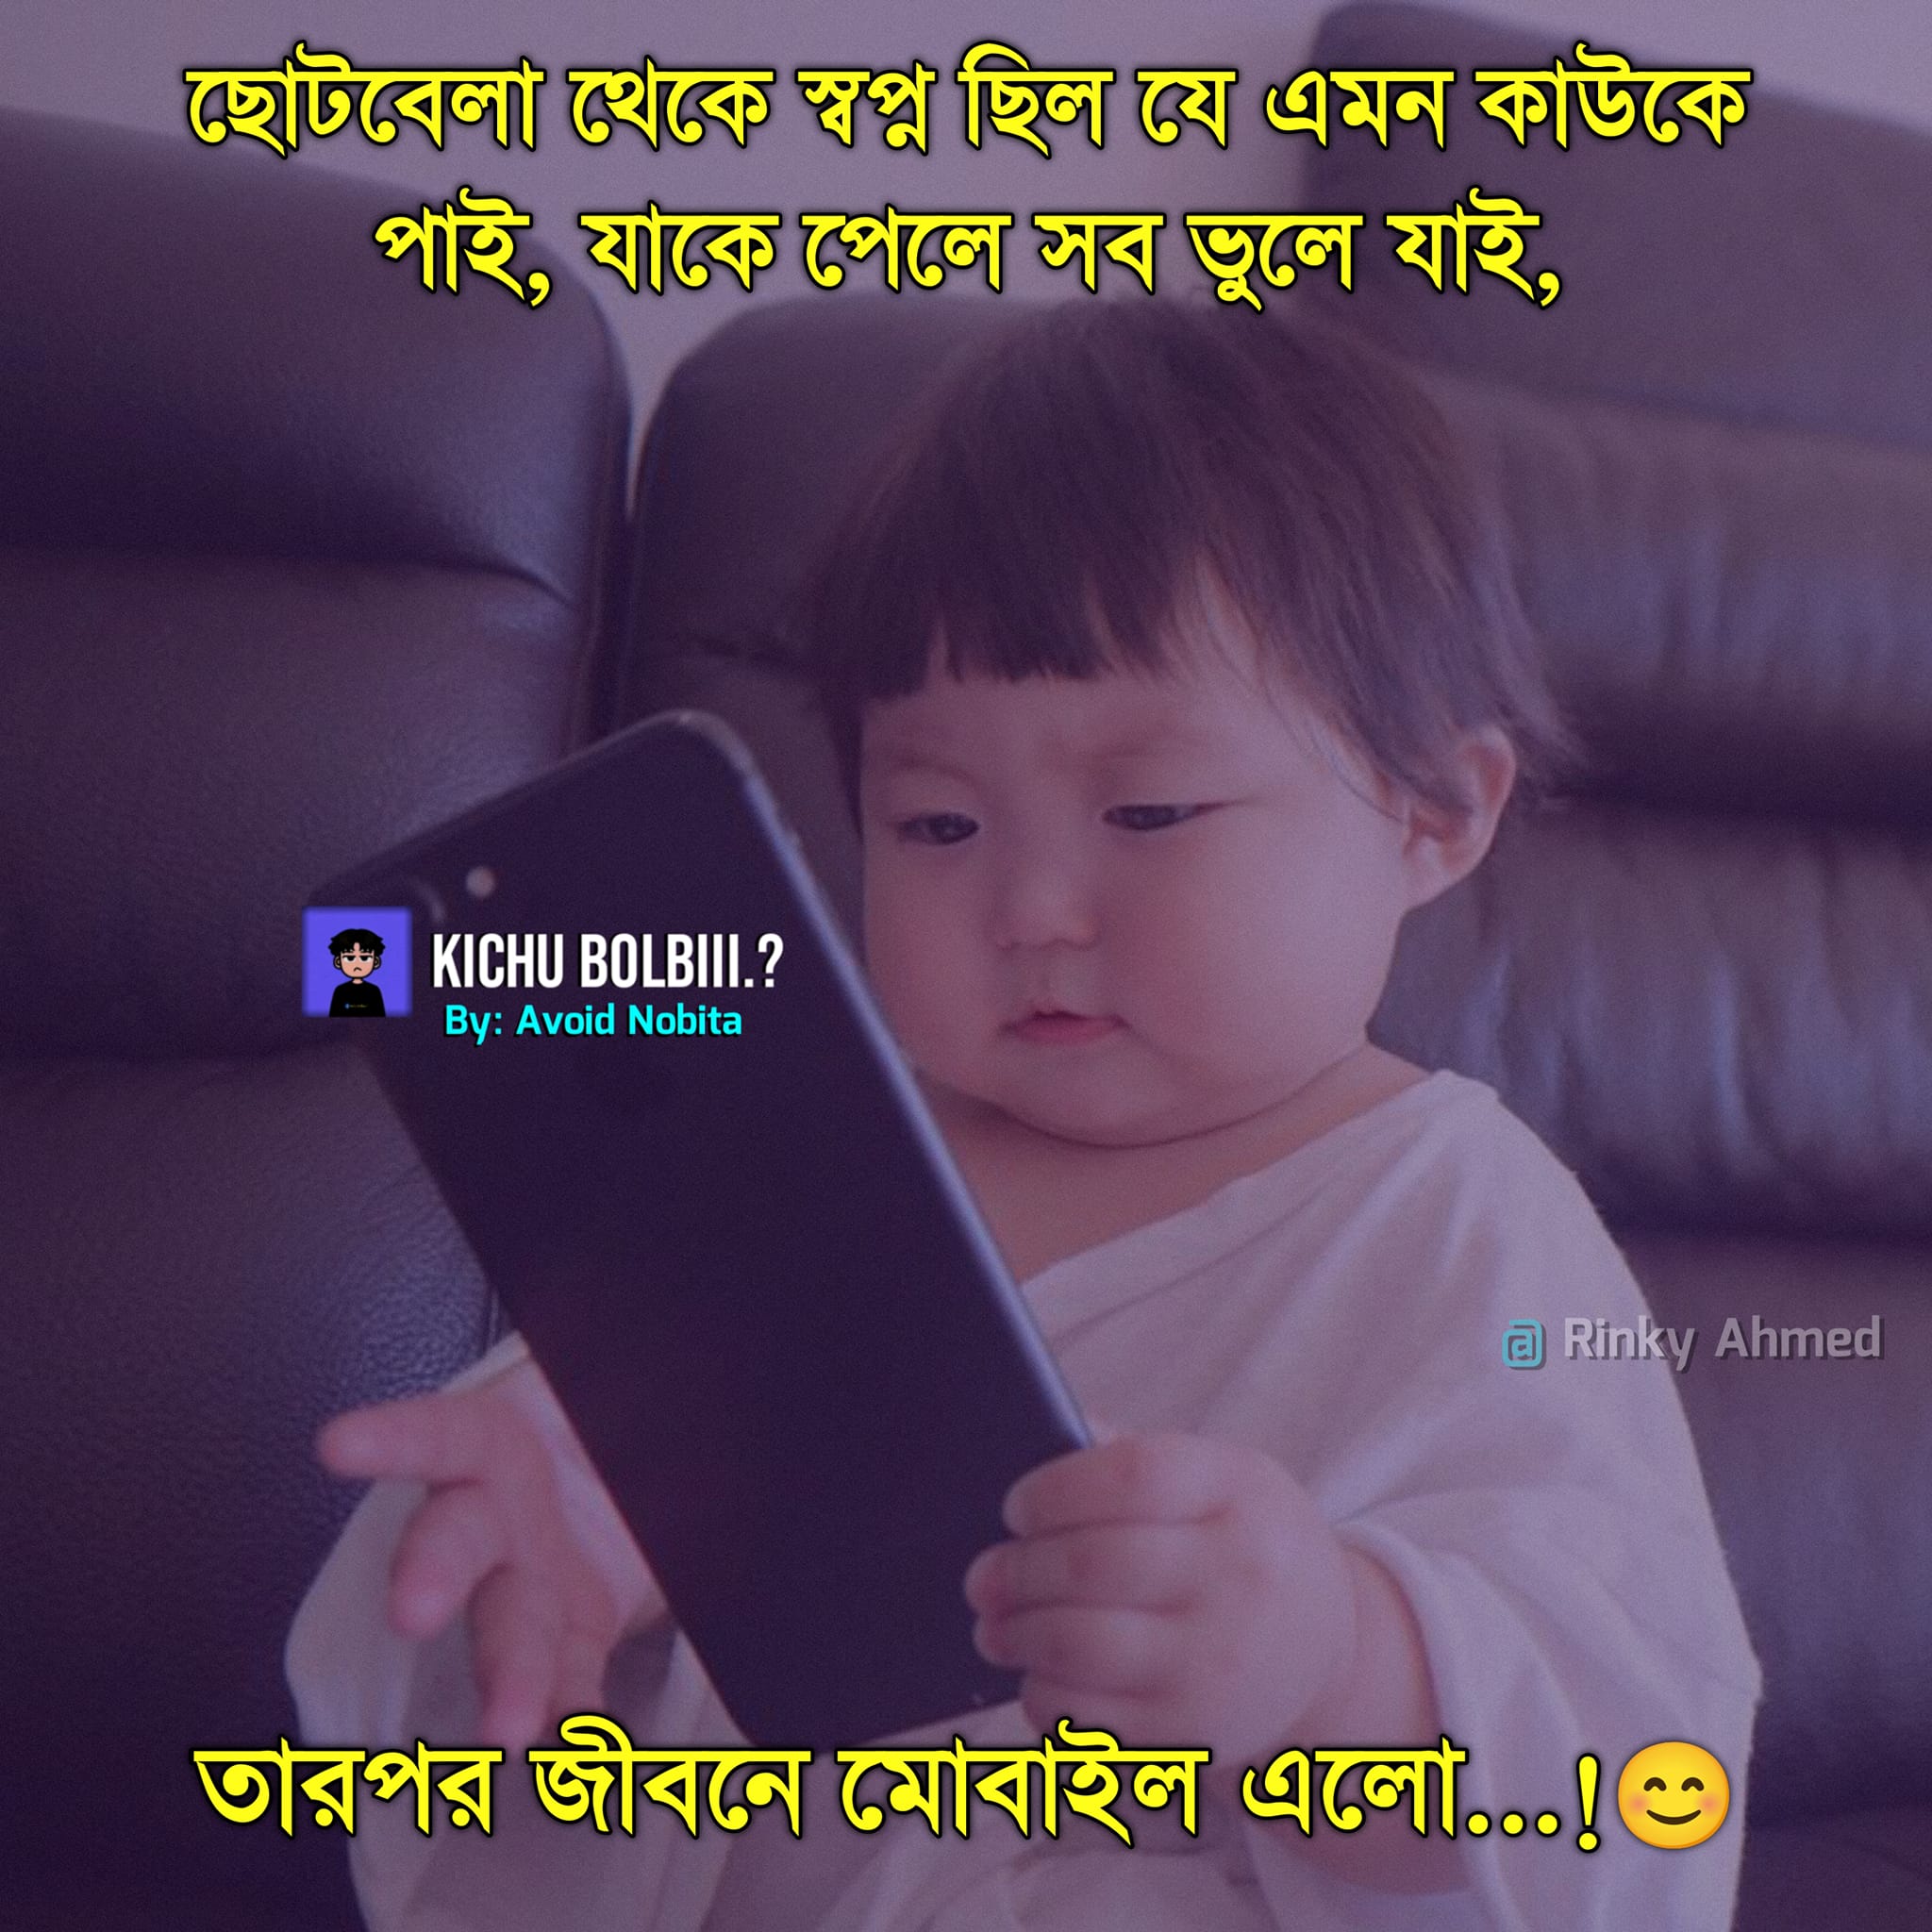
Text: ছোটবেলা থেকে স্বপ্ন ছিল যে এমন কাউকে পাই যাকে পেলে সব ভুলে যাই তারপর জীবনে মোবাইল এলো
Label: Non Hate